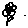
Label: flower